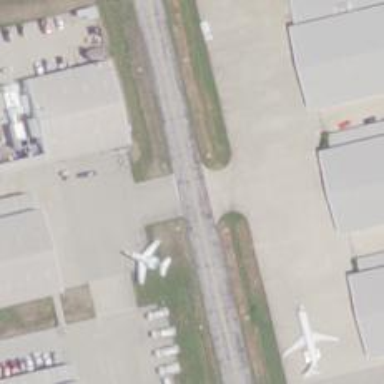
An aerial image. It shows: View of taxiway at the airport.